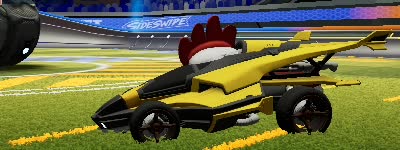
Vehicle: aftershock